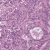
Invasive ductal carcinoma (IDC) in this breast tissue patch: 1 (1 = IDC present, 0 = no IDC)